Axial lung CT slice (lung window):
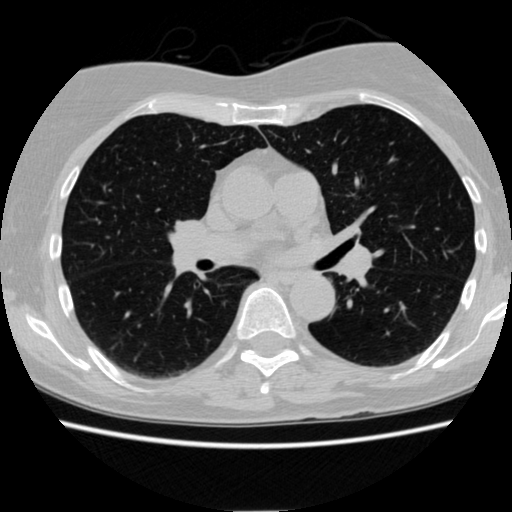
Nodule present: no